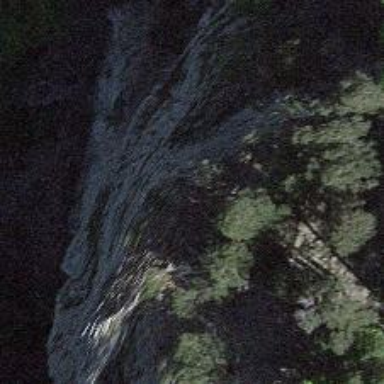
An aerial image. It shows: Cliff in nature.